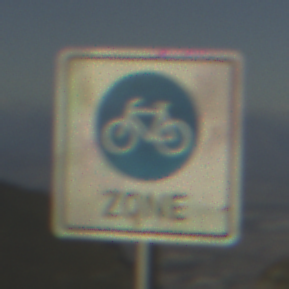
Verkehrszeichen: BeginnFahrradzone
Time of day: SunriseSunset
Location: Outdoor (Nature)
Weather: PartlyCloudy
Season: NotSpecified
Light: Natural